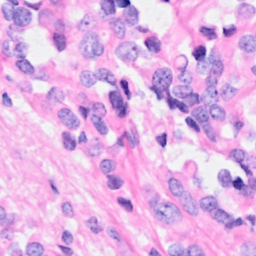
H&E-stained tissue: Breast